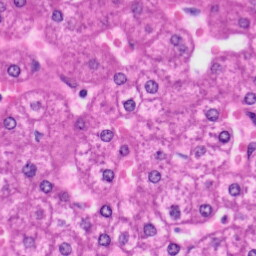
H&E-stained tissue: Liver